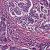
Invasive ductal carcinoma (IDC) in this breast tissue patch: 1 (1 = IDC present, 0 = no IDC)